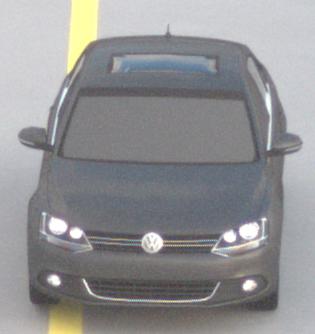
Make: VW
Model: Jetta 1.2 TSI
Detailed model: Jetta (IV)
Model produced from: 2011/01
Model produced until: 2014/08
Doors: 4
Color: gray
Road condition: dry road
Daytime: sunrise or sunset
Contrast: low contrast